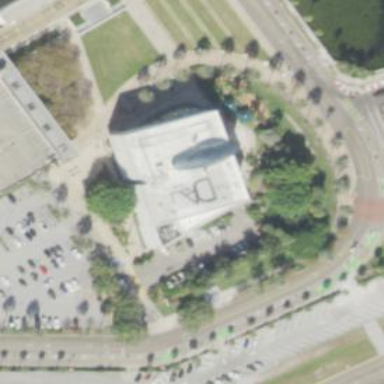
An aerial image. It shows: Museum housed in building.